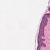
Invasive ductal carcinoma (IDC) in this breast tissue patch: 0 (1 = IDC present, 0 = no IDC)